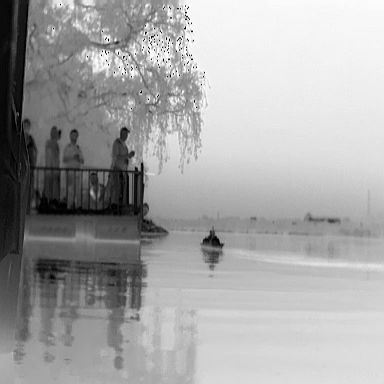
There is a warship in the infrared image.